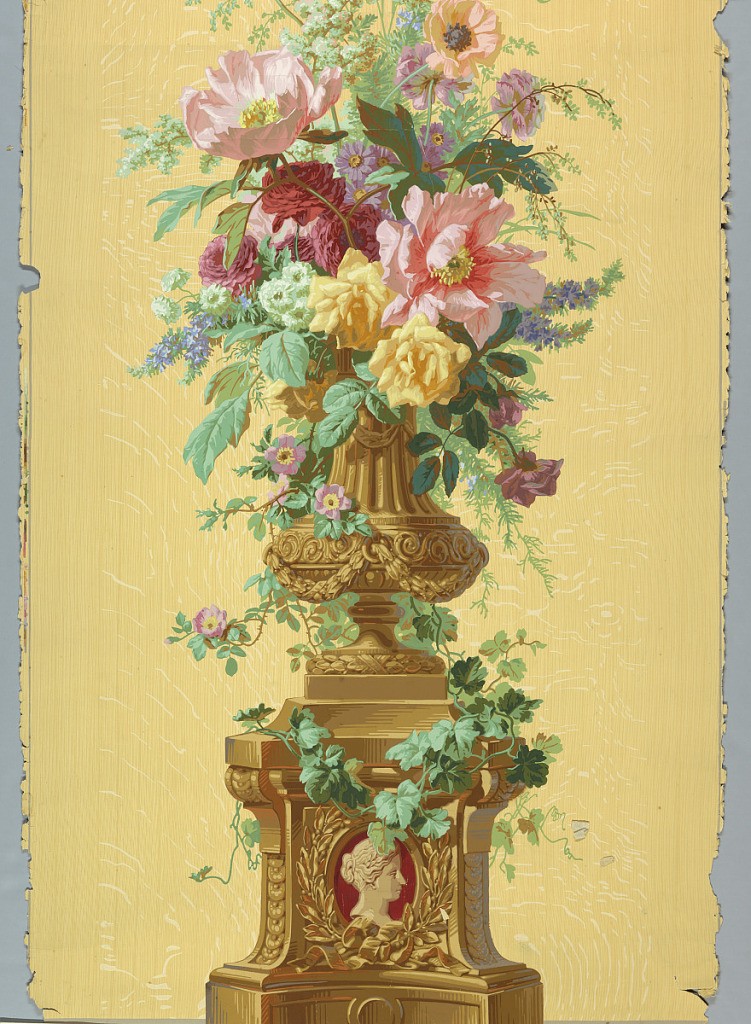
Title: Decorative panel
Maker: Jules Desfossé, French, active 1851 - 1863
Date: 1856–57
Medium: Block-printed paper
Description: Urn of flowers sitting on vine-covered pedestal. Burgundy cameo in base. Printed on wood grain ground.